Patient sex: M
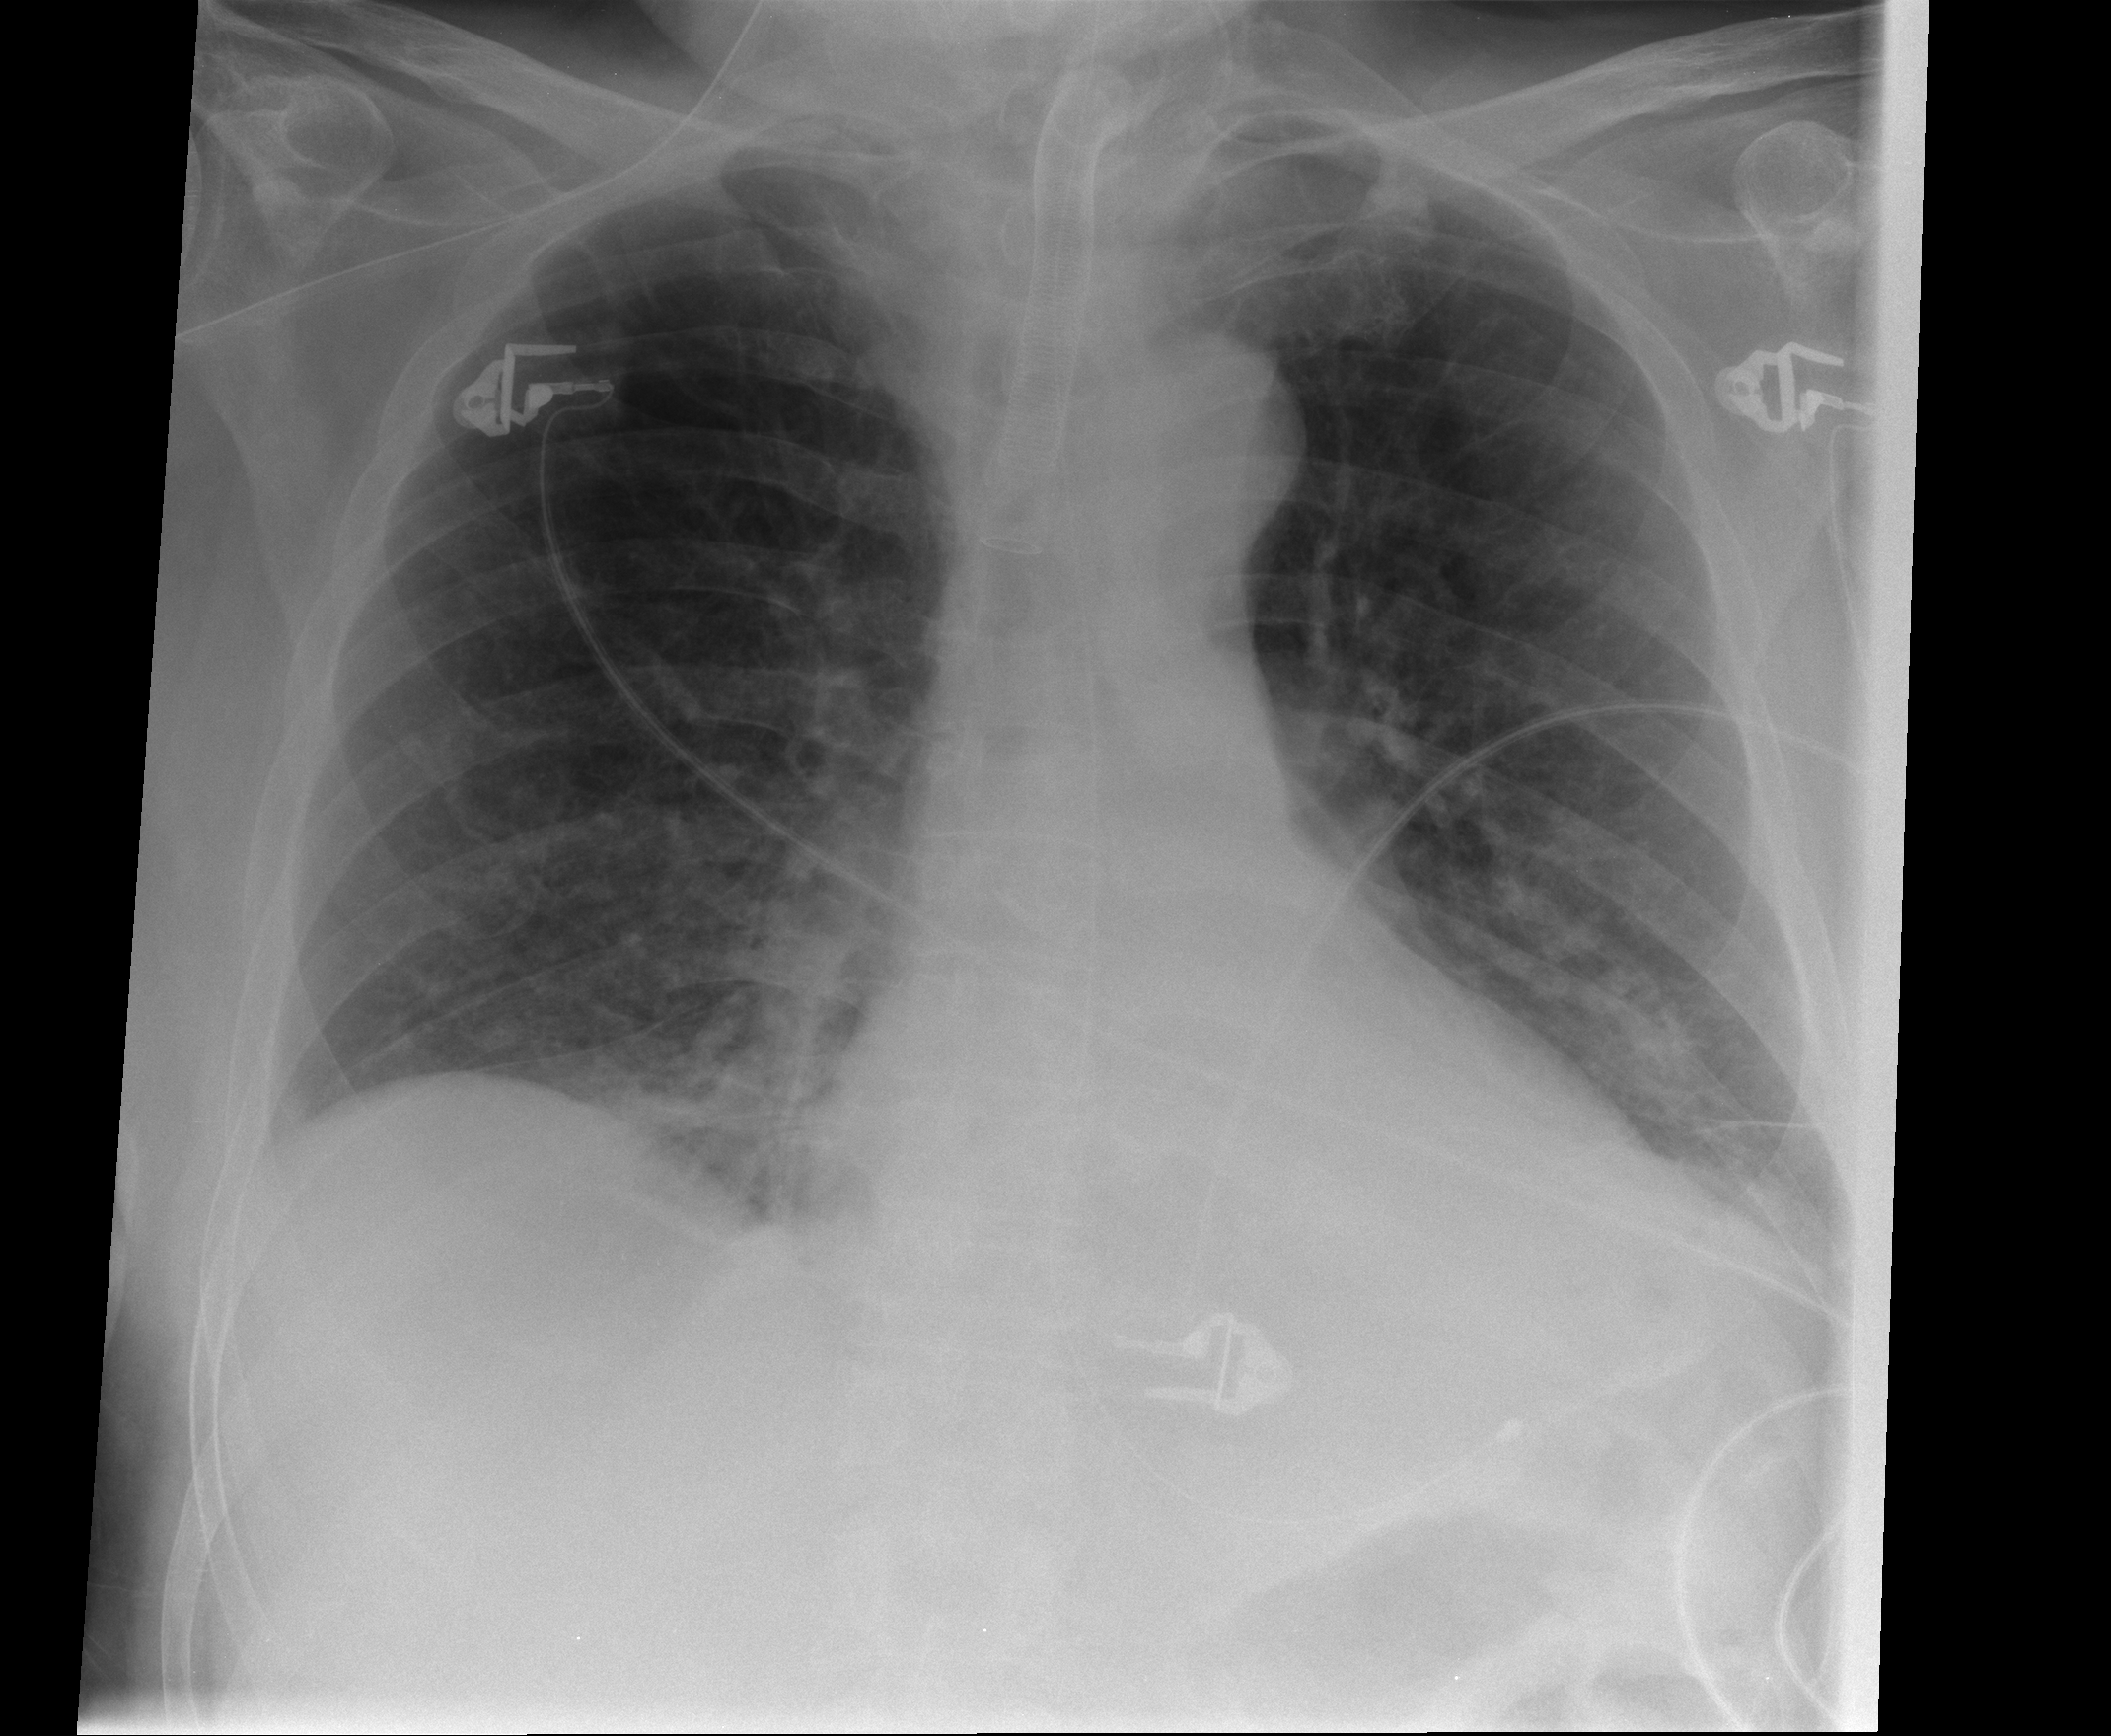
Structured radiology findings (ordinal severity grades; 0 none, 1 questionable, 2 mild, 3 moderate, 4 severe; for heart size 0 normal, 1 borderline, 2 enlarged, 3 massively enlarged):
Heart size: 2
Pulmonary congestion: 0
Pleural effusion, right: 0
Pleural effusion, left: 0
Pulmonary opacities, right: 0
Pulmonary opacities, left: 0
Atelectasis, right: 2
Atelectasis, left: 2